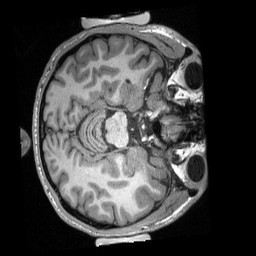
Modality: T1w
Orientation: axial
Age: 29
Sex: male
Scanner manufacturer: siemens
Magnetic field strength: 3 T
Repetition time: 2.3 s
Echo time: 0.00308 s